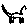
Label: cat